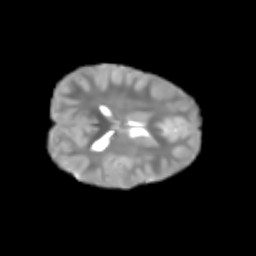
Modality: T2w
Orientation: axial
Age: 6
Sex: female
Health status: healthy